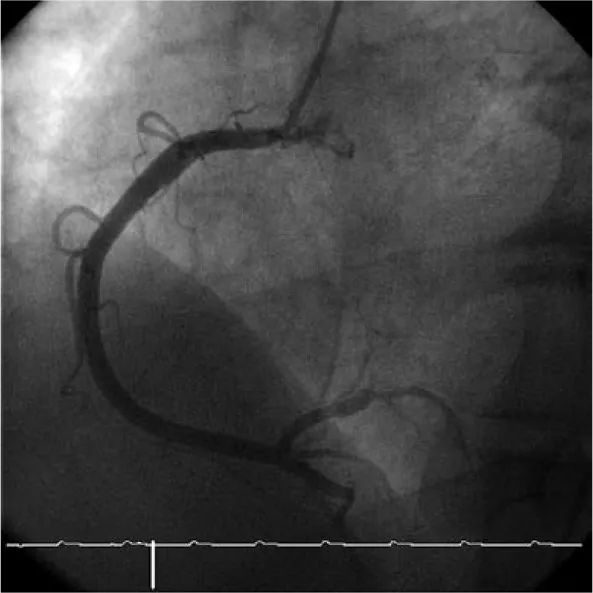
Right coronary artery.
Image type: radiology (x_ray)